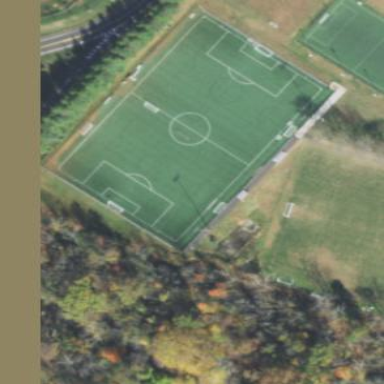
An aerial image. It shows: Grass pitch designated for soccer.